You are looking at the envelope spectrum of a bearing's vibration signal. The marked vertical lines are the theoretical fault frequencies for the outer race, inner race, rolling elements, and cage. Diagnose the bearing from this image, choosing from: normal, inner_race, outer_race, ball.
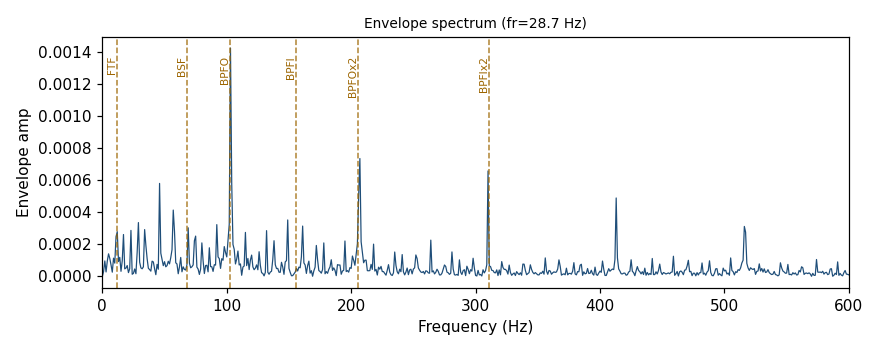
Answer: outer_race